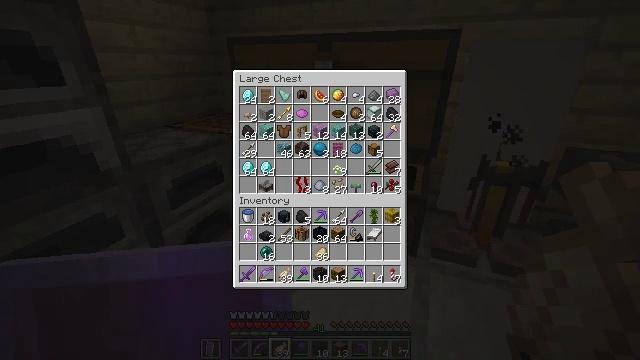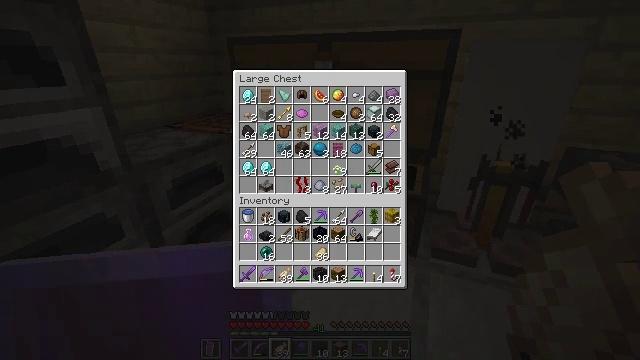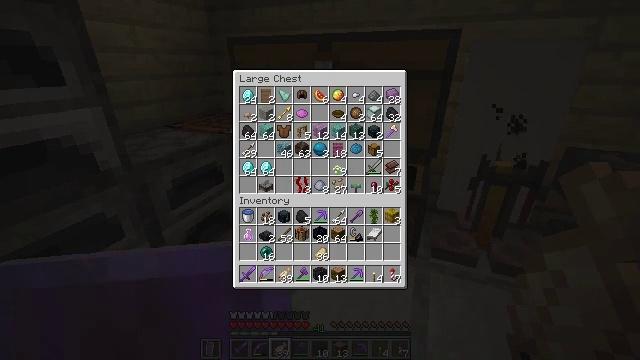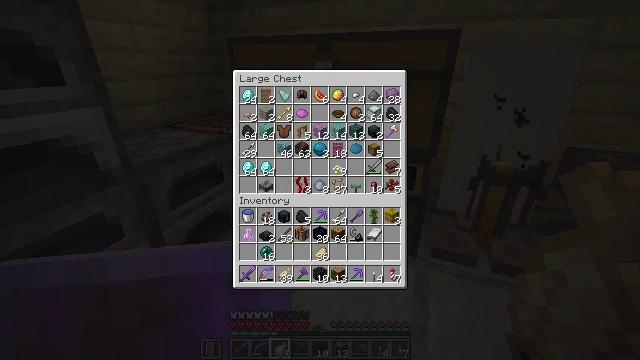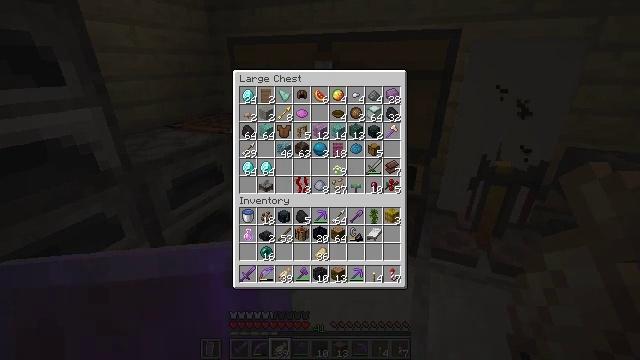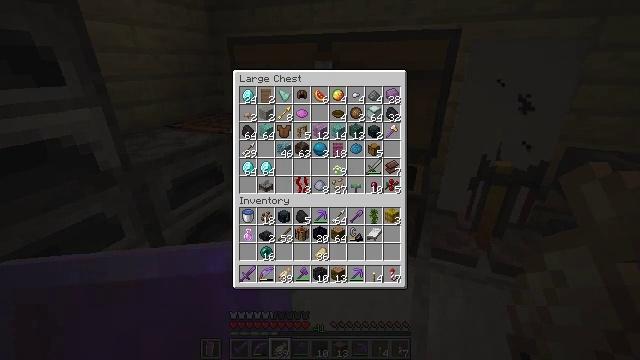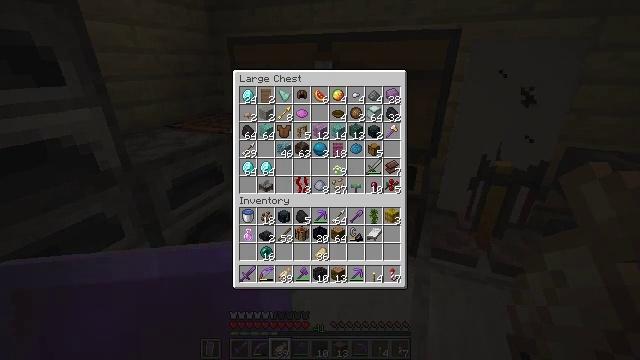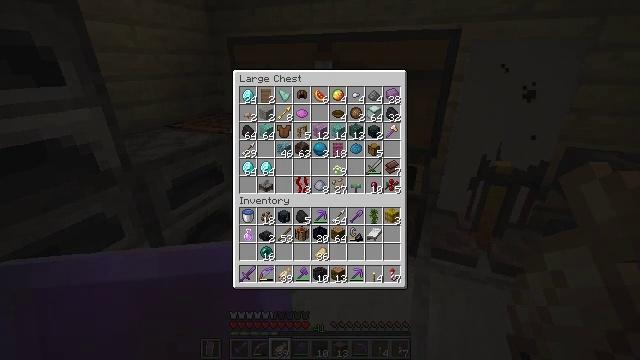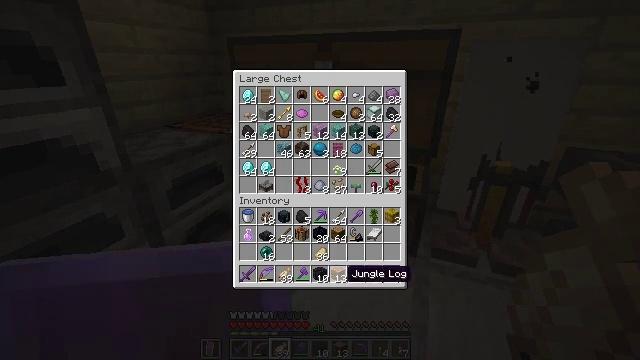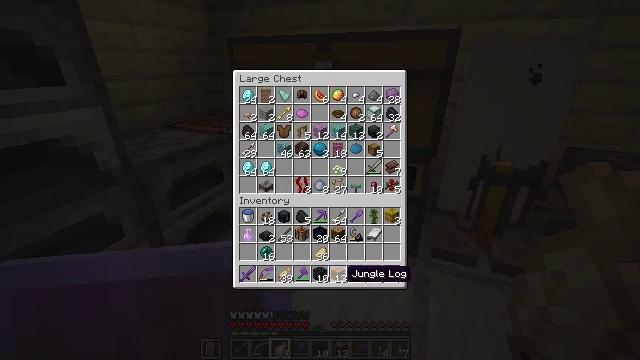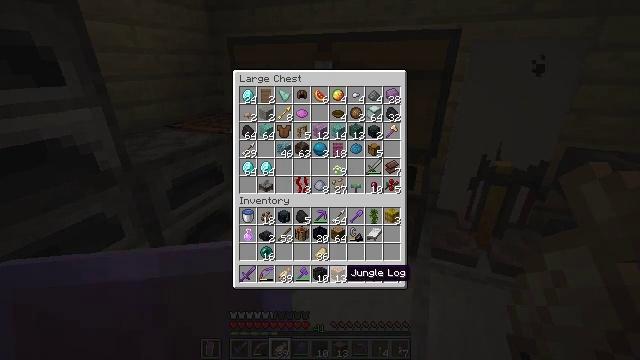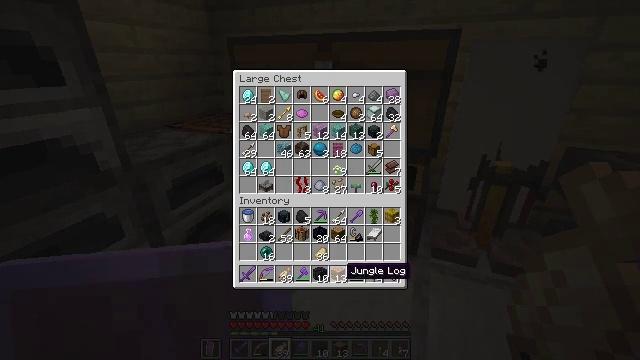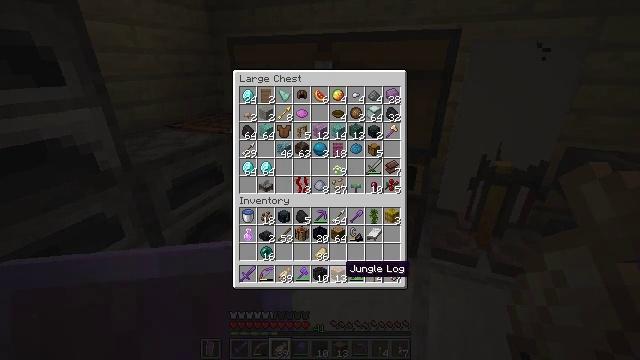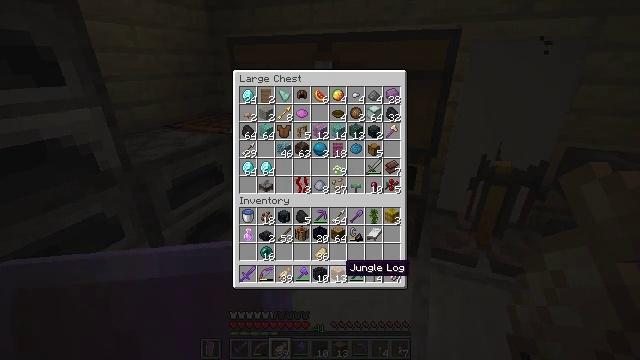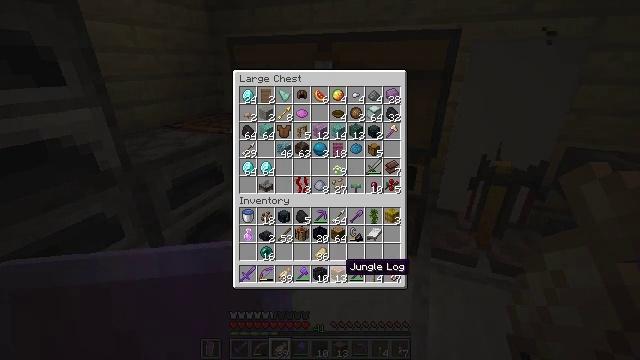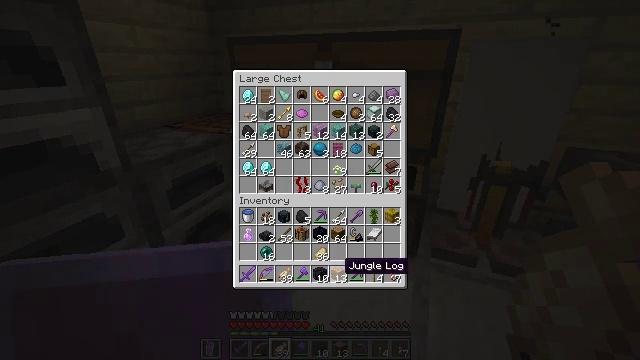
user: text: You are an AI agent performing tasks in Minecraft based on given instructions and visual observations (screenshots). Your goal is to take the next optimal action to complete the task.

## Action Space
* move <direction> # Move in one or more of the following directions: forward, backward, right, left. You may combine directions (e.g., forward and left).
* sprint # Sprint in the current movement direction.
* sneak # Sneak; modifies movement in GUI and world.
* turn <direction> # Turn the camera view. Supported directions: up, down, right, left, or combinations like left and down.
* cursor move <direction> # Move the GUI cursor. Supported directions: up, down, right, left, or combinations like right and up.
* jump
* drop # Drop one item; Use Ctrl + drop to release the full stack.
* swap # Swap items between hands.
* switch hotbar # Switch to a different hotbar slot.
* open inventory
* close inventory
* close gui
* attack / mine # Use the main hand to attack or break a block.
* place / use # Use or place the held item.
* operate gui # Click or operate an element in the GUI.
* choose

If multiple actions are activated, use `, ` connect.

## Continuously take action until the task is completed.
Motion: motion action
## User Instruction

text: Make brown dye by placing cocoa beans in the crafting slot.
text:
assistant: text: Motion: sneak
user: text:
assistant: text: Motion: sneak
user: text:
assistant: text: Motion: sneak
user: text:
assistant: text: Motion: sneak
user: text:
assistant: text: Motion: sneak
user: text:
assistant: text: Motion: sneak
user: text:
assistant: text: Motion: sneak
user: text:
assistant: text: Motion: no_op
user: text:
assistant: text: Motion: no_op
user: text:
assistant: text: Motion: no_op
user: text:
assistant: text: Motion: no_op
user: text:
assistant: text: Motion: no_op
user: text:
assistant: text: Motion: no_op
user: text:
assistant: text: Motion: no_op
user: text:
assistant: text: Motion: no_op
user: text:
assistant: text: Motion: no_op
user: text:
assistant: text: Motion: no_op
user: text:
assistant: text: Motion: no_op
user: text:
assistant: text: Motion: no_op
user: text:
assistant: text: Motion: no_op
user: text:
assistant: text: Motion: attack / mine
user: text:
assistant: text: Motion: attack / mine
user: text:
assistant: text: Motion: attack / mine
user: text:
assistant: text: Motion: no_op
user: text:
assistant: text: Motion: turn up
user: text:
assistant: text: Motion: no_op
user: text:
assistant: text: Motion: no_op
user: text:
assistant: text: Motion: no_op
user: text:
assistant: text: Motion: attack / mine
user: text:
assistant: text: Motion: attack / mine